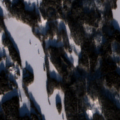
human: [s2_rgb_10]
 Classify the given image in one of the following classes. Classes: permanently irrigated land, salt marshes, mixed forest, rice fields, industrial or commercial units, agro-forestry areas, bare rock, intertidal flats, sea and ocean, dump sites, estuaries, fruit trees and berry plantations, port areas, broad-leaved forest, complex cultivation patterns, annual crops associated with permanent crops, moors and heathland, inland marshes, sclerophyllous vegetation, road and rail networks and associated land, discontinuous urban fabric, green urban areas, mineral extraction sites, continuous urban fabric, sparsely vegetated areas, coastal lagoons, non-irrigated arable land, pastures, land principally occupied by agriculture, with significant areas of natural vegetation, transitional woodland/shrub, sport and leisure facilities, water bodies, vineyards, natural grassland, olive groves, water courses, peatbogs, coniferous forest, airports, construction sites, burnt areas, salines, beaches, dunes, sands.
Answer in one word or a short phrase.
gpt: land principally occupied by agriculture, with significant areas of natural vegetation, coniferous forest, mixed forest, water bodies